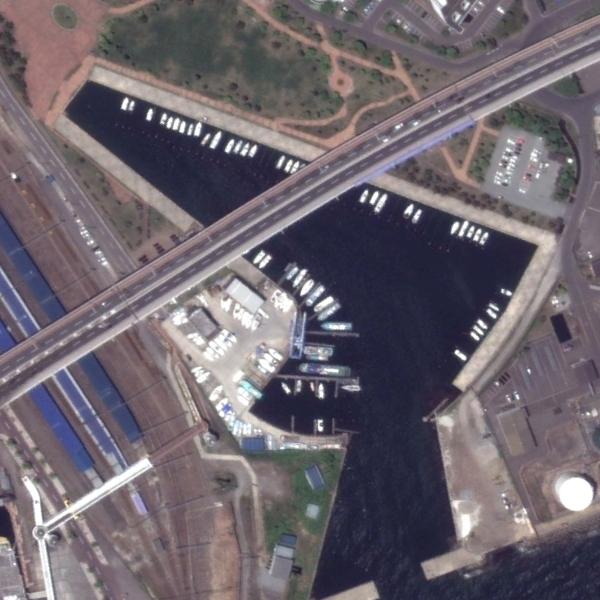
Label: Port